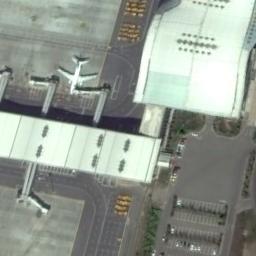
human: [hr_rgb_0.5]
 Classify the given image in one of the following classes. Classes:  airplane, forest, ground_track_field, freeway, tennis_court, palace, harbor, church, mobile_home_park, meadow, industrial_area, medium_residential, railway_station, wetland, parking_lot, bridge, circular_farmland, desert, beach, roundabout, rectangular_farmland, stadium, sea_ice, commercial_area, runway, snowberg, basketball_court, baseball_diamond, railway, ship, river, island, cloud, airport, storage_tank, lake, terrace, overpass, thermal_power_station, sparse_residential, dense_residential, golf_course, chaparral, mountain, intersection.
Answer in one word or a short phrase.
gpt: airplane